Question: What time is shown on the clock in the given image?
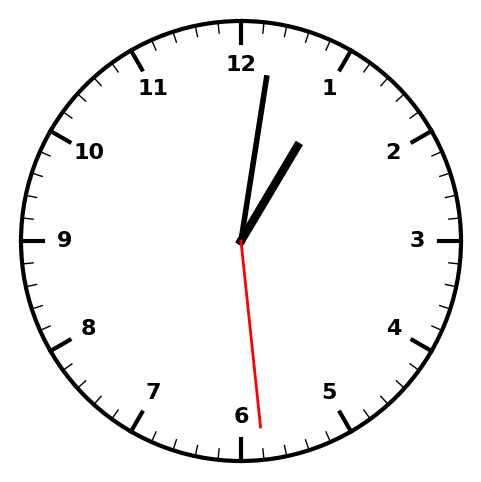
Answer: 01:01:29